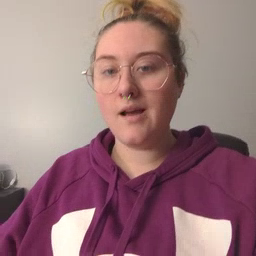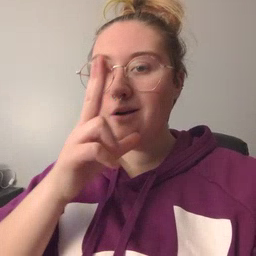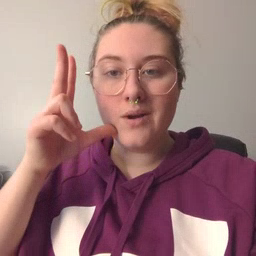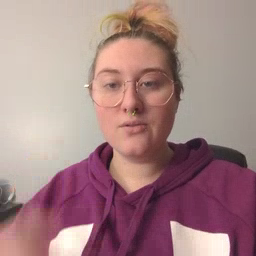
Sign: underwear